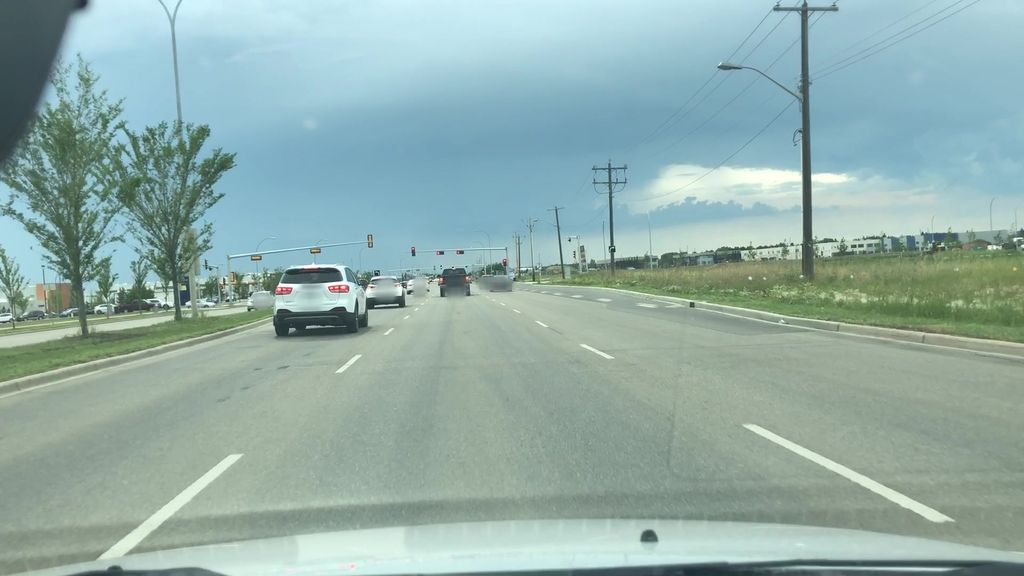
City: edmonton